Field crop: maize
Growth stage: 2
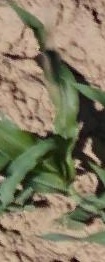
Species: maize